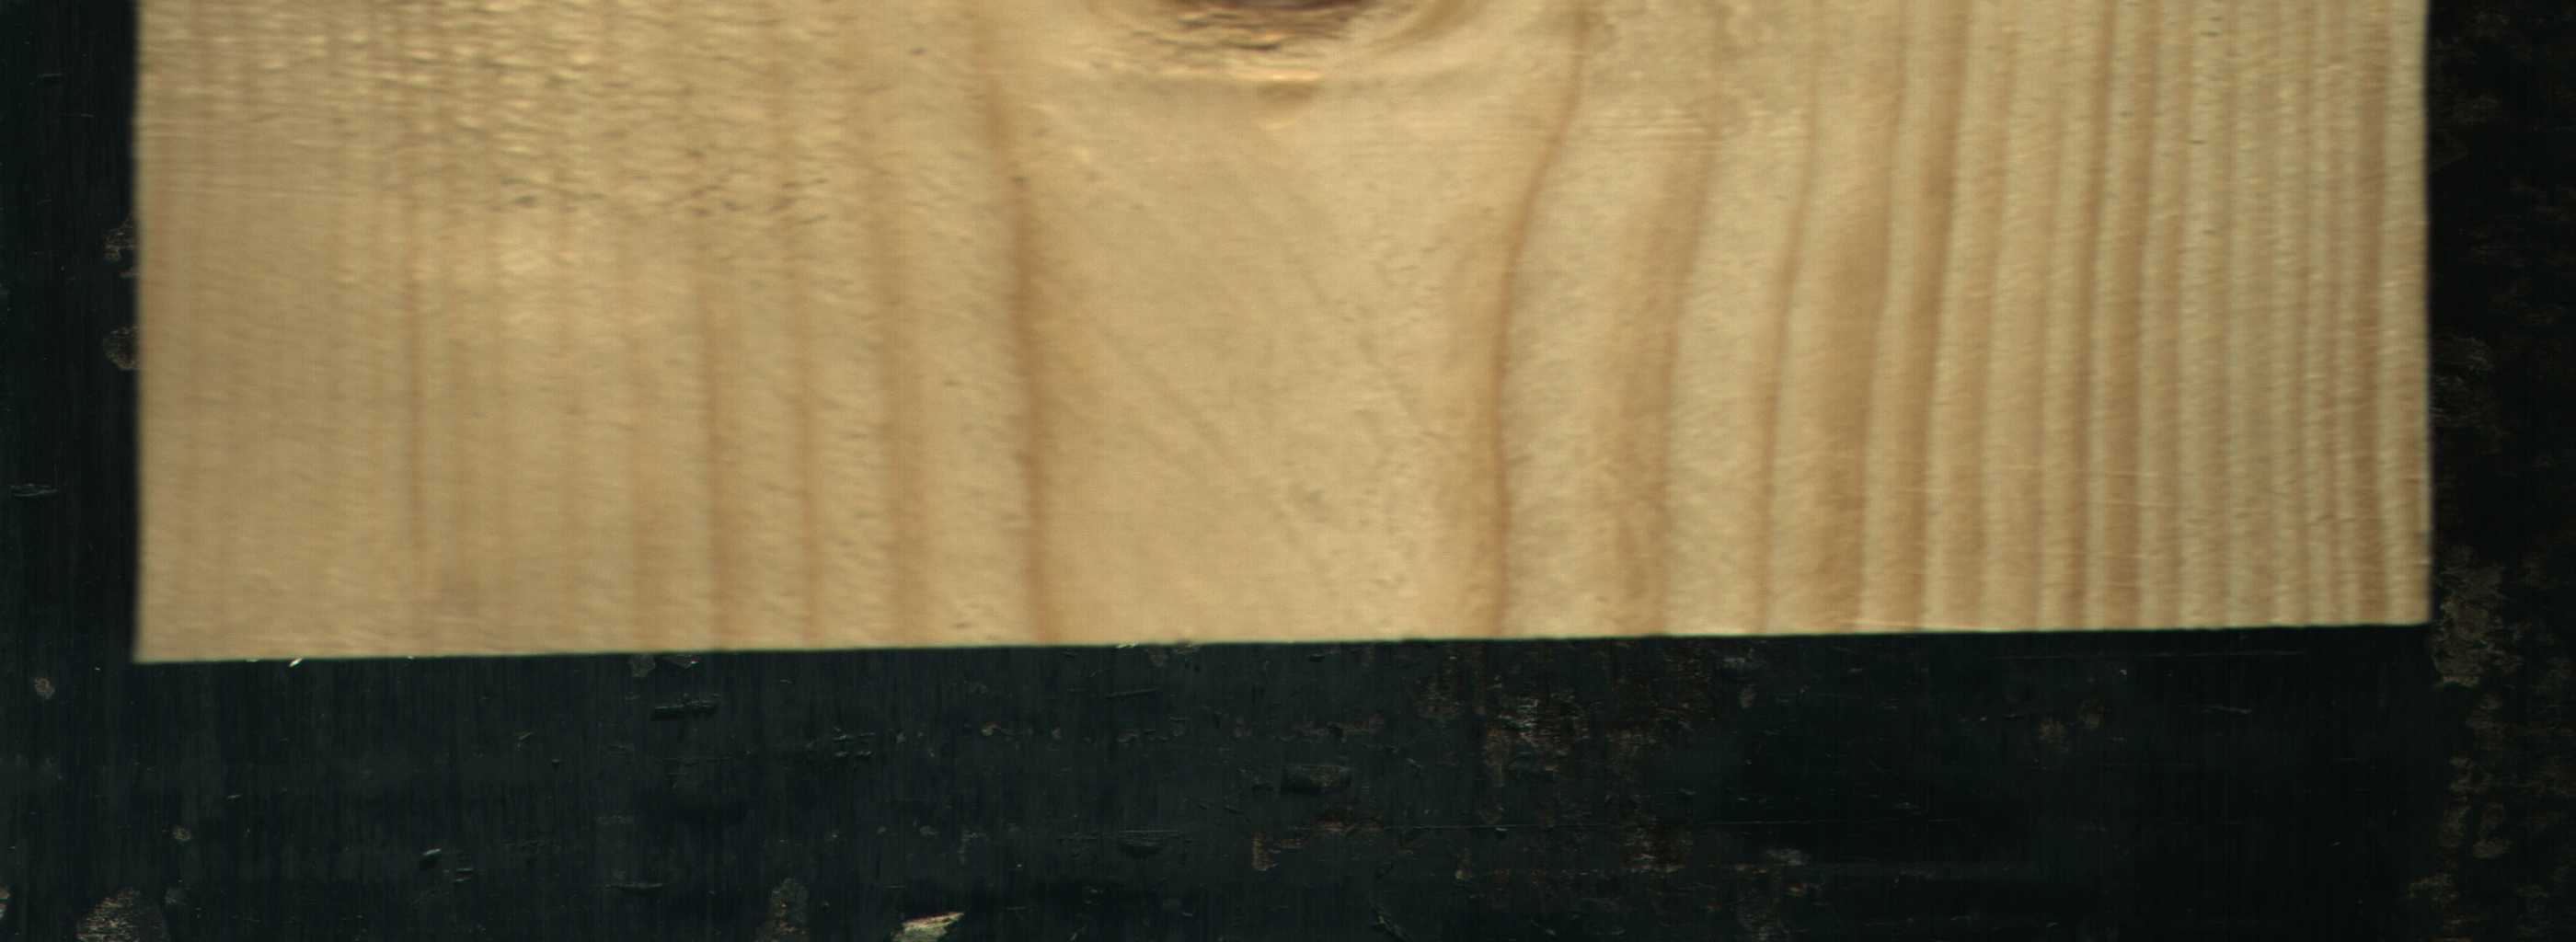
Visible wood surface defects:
Live_Knot